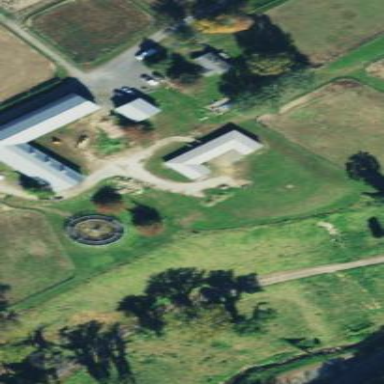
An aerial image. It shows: Farmyard area.